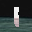
Label: 1